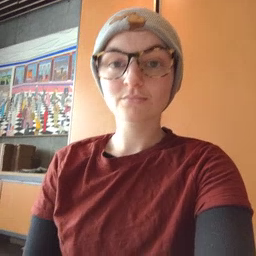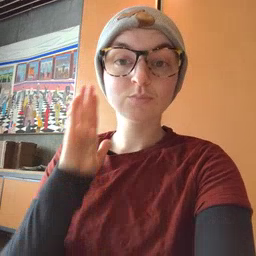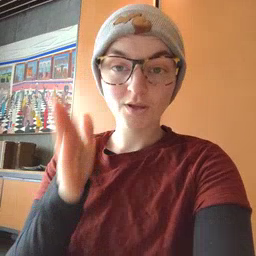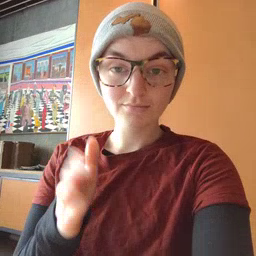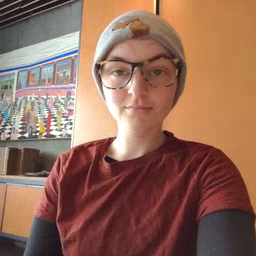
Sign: will